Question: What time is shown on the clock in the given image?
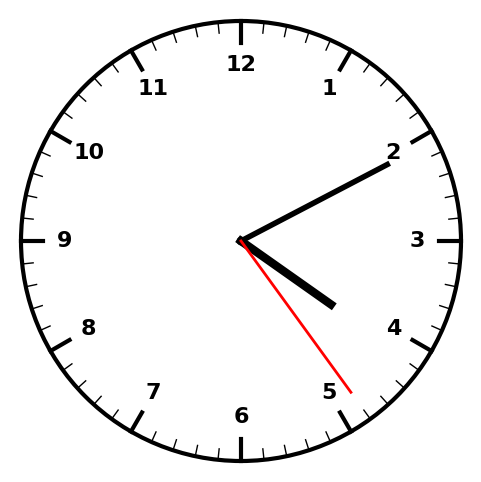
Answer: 04:10:24